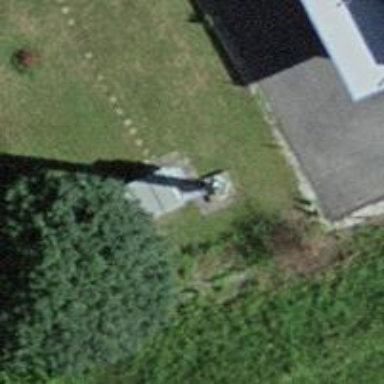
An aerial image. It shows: Mast tower used for communication.